Question: I am developing an android project in which i need to play .avi,mov,divx format videos.I think android doesn't support these formats.
I have downloaded ffmpeg codec and loaded the library "libffmpeg.so" in my project using android ndk and JNI.
'''
Now,how can i use this "libffmpeg.so" to play those video formats.
'''
My project directory structure is like this.

Any one please help.
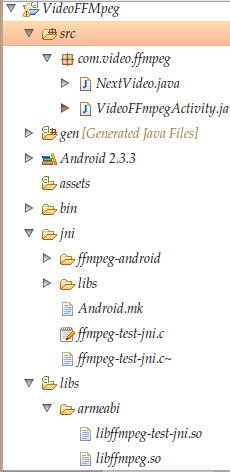
Answer: Try playing your file in <URL>. I was also not able to play MP4 video file for rtsp streaming. Using Daroon helped me solve my issue. It plays avi files too